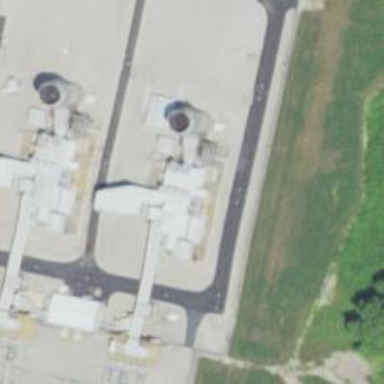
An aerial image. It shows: Gas turbine generator.